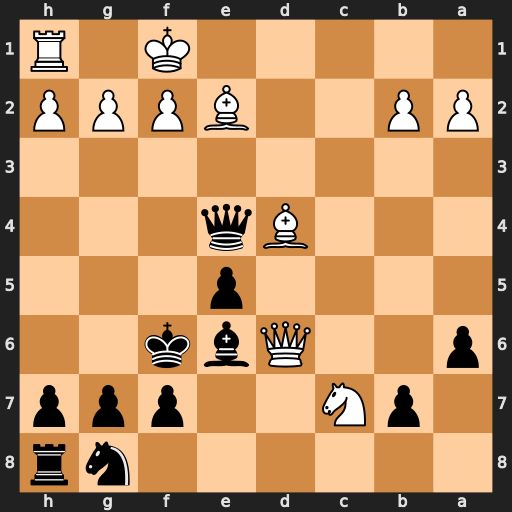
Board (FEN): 6nr/1pN2ppp/p2Qbk2/4p3/3Bq3/8/PP2BPPP/5K1R
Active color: b
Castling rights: -
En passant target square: -
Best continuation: Qb1+ Bd1 Qxd1#